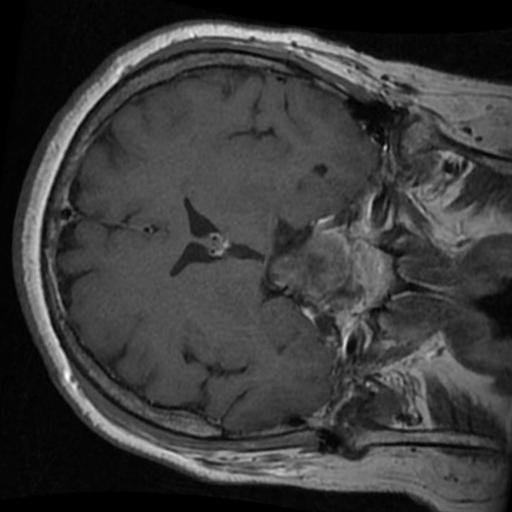
Label: brain_tumor